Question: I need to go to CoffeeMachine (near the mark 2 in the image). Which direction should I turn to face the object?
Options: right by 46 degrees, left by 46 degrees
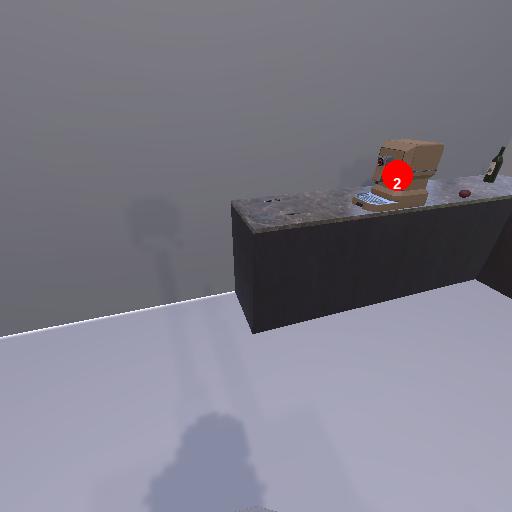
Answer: right by 46 degrees